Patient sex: M
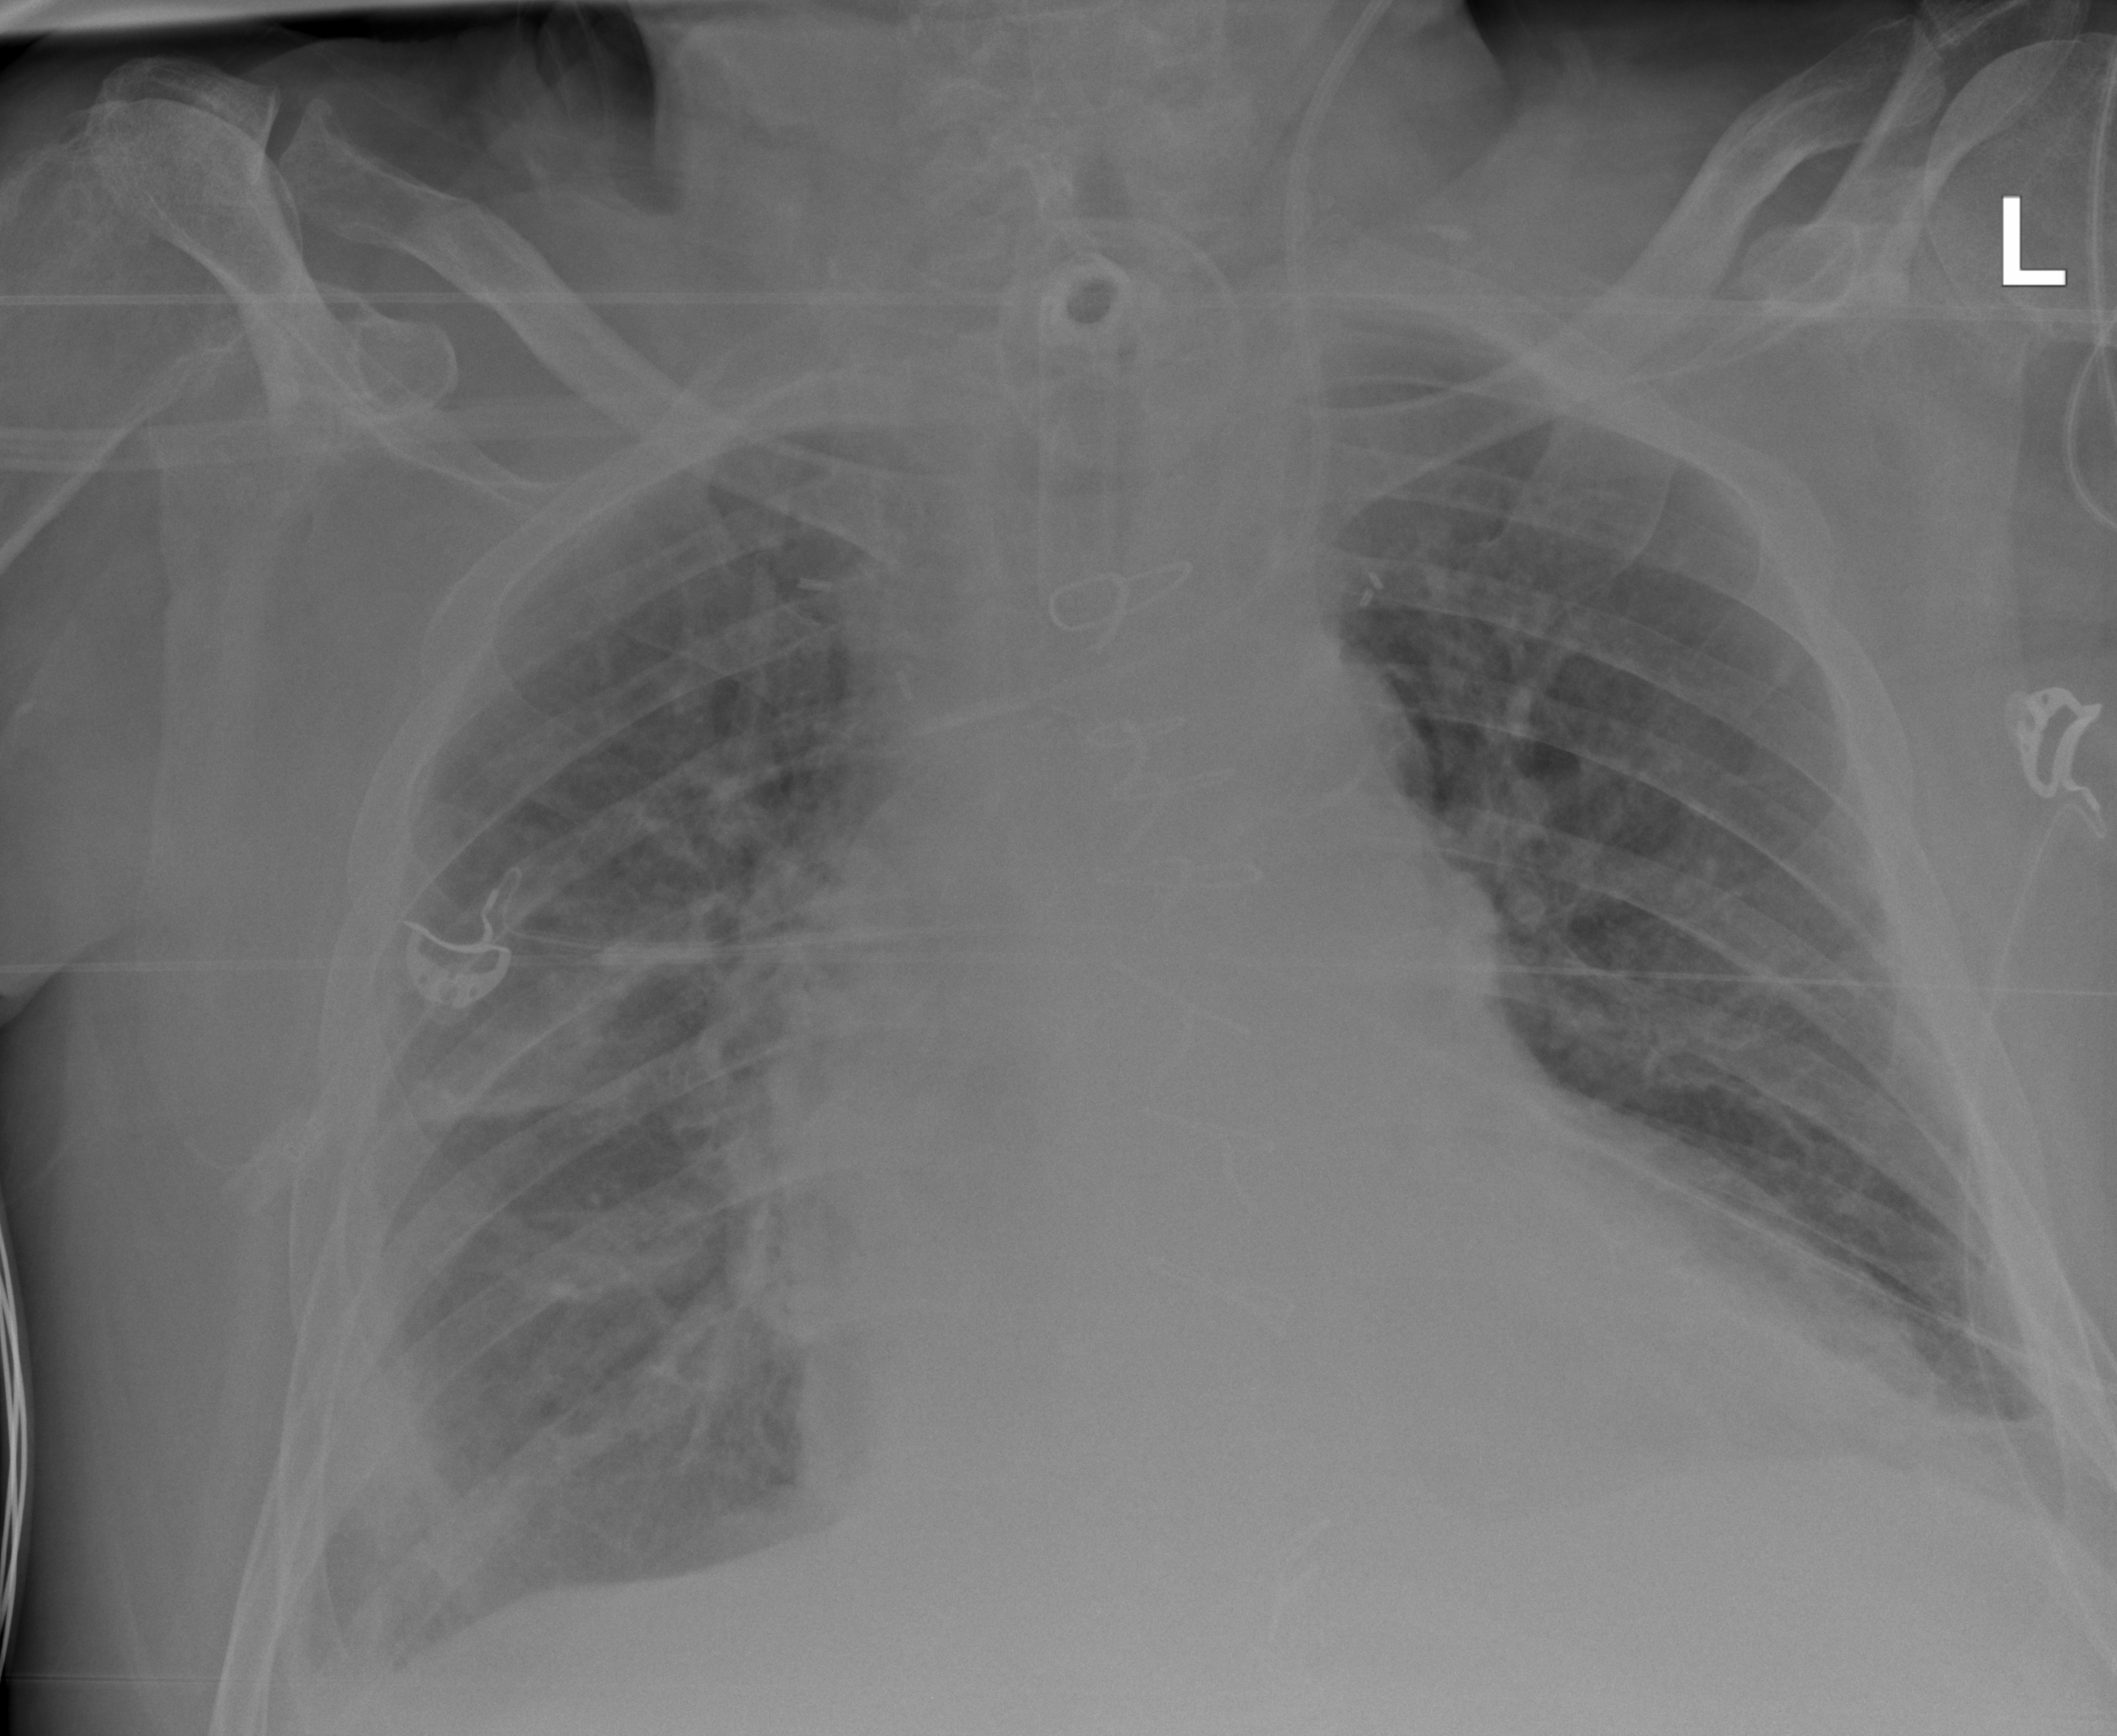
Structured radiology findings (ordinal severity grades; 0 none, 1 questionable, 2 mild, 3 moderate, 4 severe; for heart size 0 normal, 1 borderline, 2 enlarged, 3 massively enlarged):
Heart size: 2
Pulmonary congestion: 2
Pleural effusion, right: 0
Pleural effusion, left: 1
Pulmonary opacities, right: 2
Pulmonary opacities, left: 0
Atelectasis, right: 2
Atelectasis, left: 2